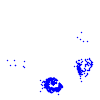
Particle: electron